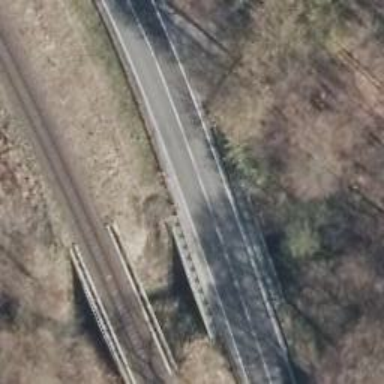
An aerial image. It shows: Primary highway crossing over bridge.